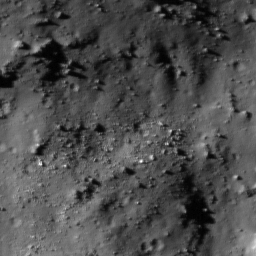
Host type: background_regolith
Lunar coordinates: latitude nan, longitude nan